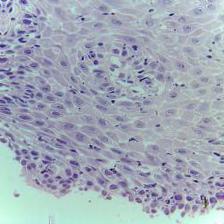
Diagnosis: Normal